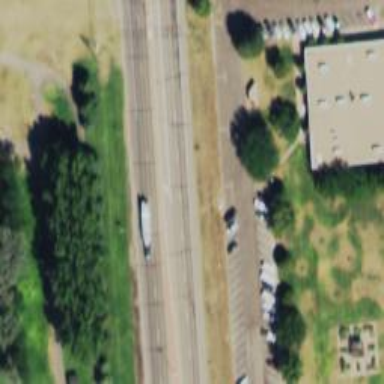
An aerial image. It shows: Trunk highway.